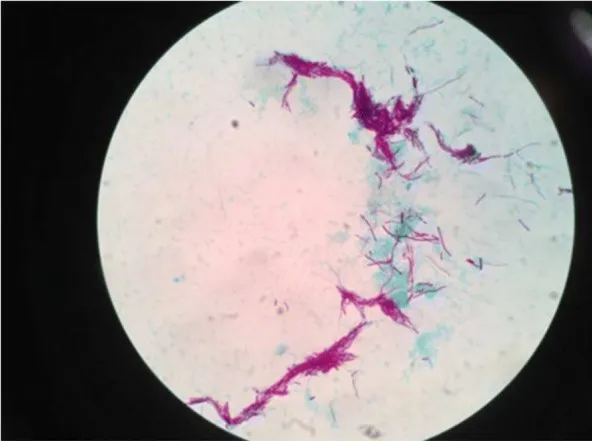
AFB staining: partially acid-fast branching rod suggestive Nocardia species on modified. Kinyounstain (1000x original magnification).
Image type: pathology (acid_fast)